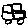
Label: car